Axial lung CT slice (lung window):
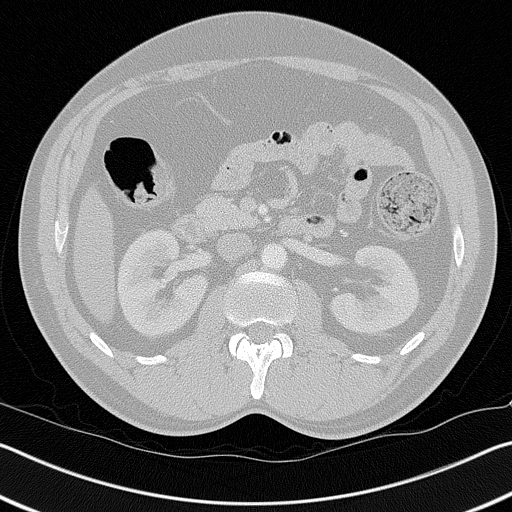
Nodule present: no